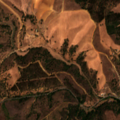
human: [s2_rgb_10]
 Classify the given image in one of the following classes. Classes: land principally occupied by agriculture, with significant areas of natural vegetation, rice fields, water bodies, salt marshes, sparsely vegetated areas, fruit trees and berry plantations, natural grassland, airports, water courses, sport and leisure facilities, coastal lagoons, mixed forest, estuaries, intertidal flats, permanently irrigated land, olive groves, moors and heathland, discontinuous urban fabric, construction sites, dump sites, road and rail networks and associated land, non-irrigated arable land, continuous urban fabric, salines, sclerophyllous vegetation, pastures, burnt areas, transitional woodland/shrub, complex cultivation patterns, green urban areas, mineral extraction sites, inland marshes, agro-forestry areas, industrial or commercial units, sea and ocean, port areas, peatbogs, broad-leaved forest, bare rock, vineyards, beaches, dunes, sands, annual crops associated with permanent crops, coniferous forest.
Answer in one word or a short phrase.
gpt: non-irrigated arable land, broad-leaved forest, coniferous forest, transitional woodland/shrub